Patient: sex F, age 57
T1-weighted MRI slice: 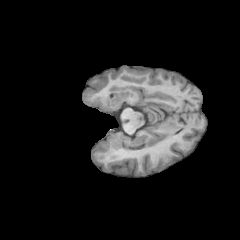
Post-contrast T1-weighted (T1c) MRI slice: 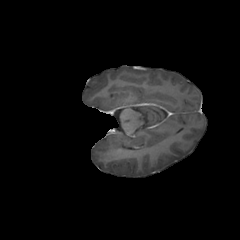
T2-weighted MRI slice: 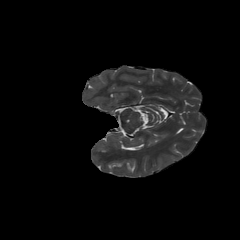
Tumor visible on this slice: no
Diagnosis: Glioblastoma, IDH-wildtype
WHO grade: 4